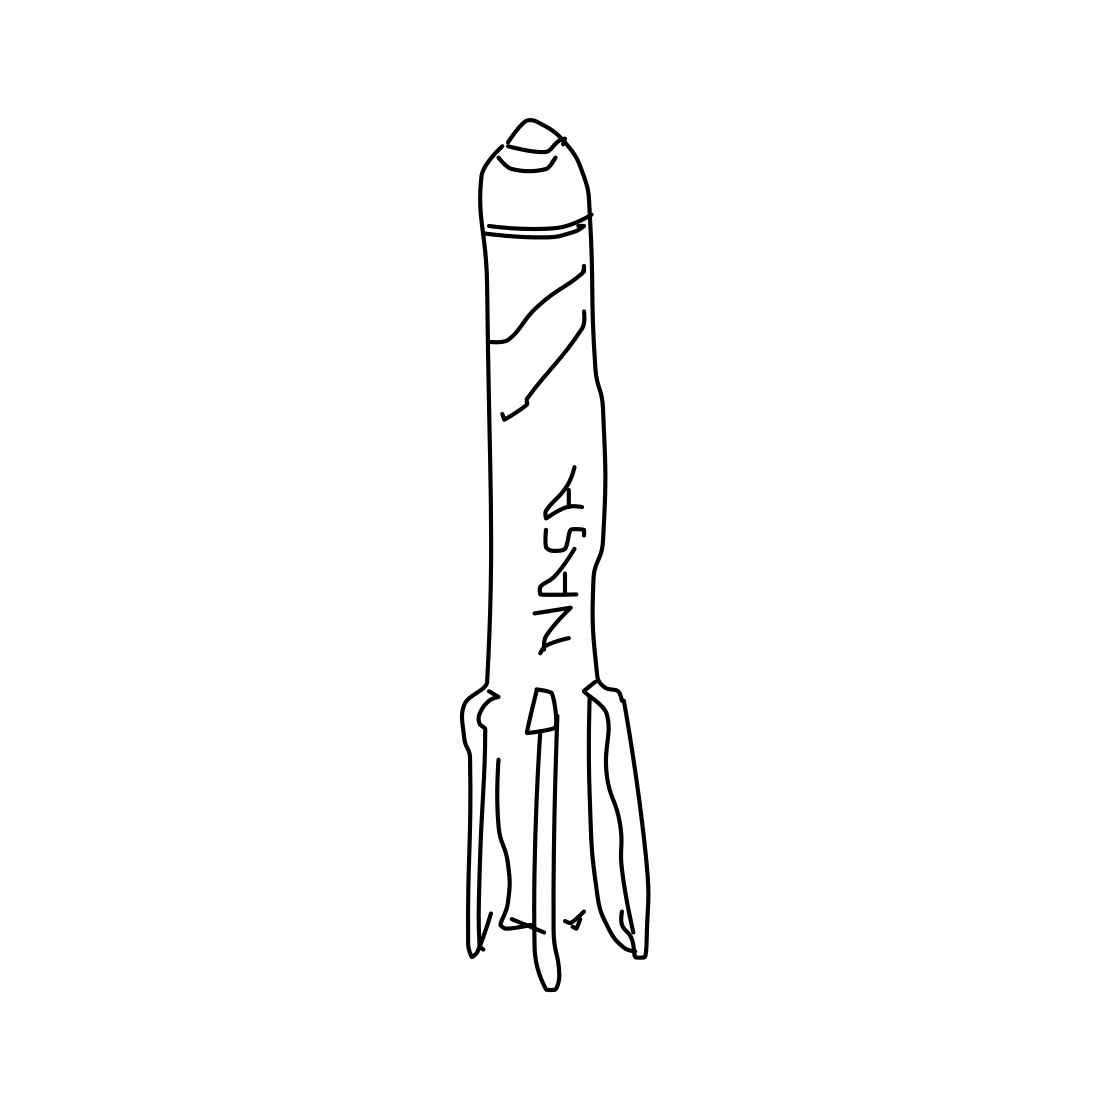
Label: satellite